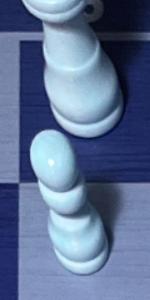
Label: Pawn_White